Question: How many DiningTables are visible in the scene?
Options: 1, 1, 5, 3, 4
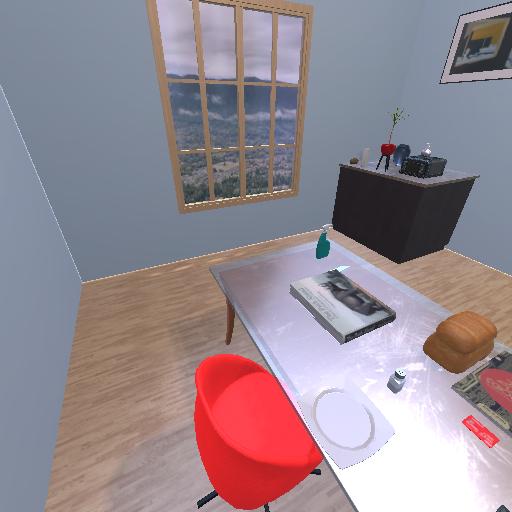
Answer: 1